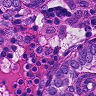
Metastatic tissue present: yes